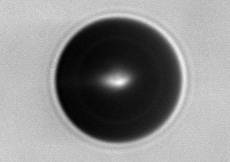
Label: bubble